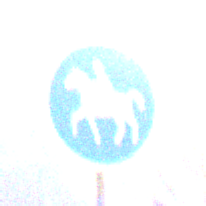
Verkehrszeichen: Reitweg
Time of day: SunriseSunset
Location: Outdoor (Nature)
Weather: Clear
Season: NotSpecified
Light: Natural